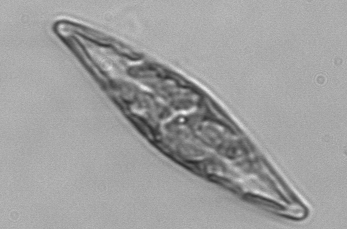
Label: Pleurosigma